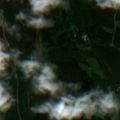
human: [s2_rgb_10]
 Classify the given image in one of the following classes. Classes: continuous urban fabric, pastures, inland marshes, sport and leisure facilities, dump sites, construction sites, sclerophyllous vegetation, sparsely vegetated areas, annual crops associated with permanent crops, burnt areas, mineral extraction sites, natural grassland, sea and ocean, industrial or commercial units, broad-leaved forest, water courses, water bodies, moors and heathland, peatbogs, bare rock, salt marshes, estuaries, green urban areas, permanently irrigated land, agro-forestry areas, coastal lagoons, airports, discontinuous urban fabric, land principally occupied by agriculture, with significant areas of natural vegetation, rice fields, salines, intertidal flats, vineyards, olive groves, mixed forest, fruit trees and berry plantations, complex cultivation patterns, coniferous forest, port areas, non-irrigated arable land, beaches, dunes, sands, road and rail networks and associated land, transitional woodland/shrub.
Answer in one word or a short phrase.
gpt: broad-leaved forest, coniferous forest, mixed forest